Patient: sex F, age 56
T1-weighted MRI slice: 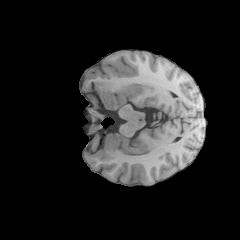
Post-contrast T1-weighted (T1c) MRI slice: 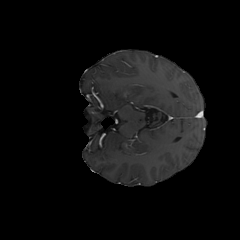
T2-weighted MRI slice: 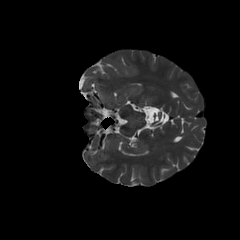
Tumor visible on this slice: no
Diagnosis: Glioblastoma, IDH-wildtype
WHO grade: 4